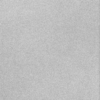
Label: dusty